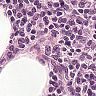
Metastatic tissue present: no